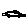
Label: car